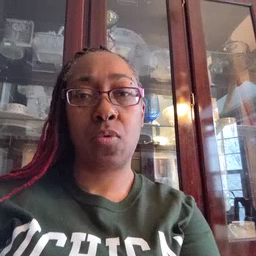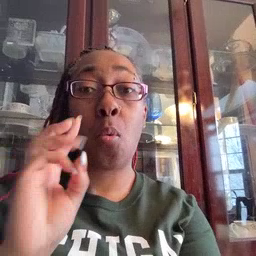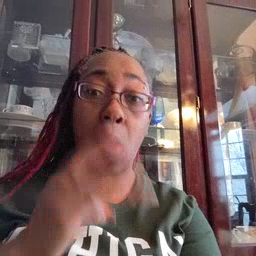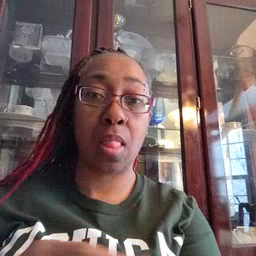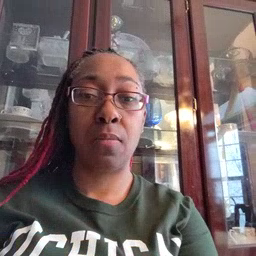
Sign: will